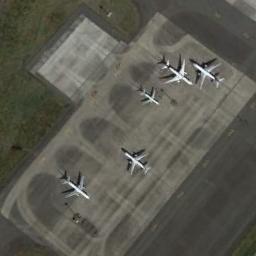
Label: airplane